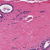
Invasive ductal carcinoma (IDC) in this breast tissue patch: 0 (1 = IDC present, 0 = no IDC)